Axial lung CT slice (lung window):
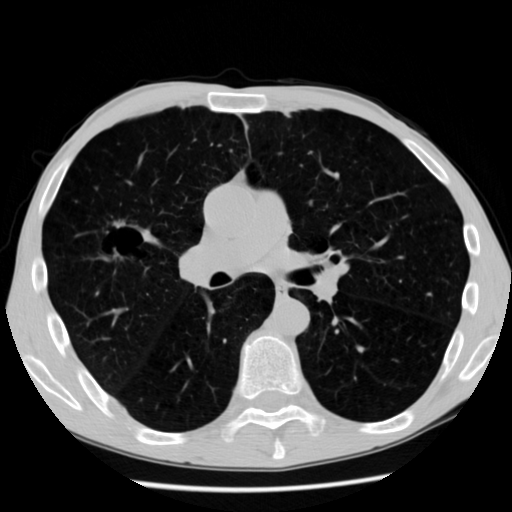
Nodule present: yes
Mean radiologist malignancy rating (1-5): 3.8